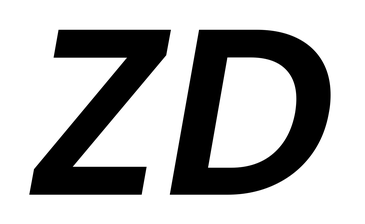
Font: Poppins-SemiBoldItalic